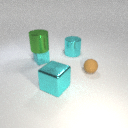
large cyan metal cube in front of small brown rubber sphere